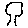
Label: tree